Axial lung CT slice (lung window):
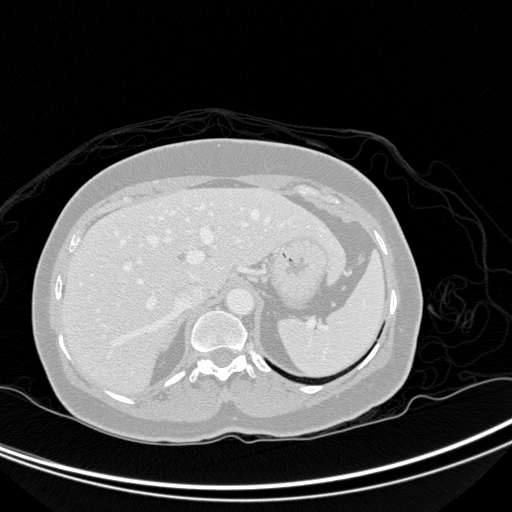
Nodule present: no